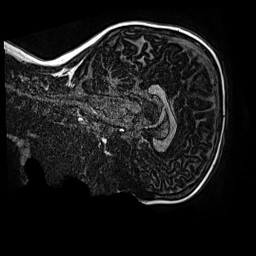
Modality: MP2RAGE
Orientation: sagittal
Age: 11
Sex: male
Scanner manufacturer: siemens
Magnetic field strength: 3 T
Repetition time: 4 s
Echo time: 0.00299 s